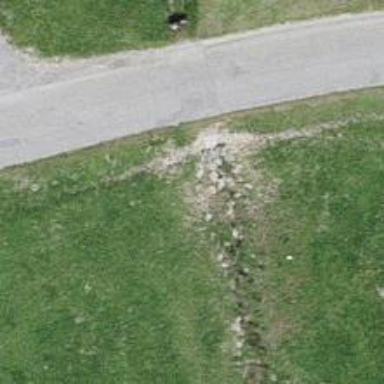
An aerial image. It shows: Culvert tunnel.